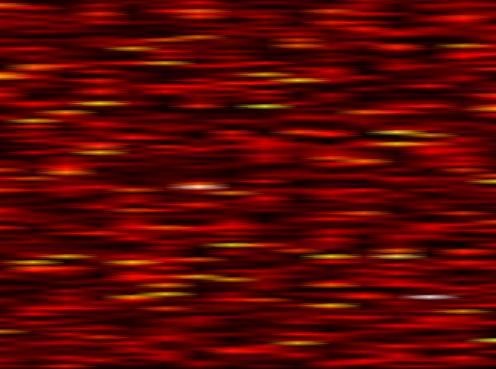
Label: FBMC